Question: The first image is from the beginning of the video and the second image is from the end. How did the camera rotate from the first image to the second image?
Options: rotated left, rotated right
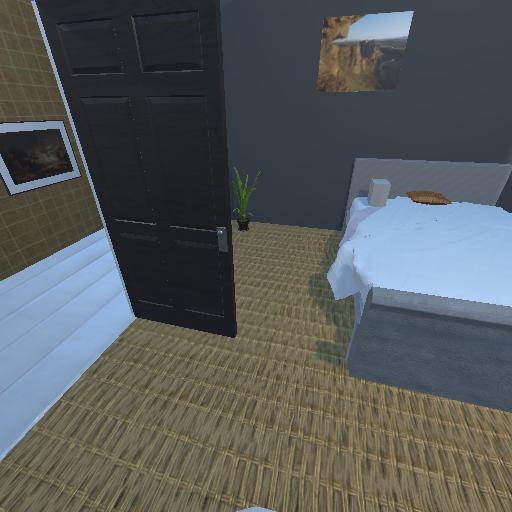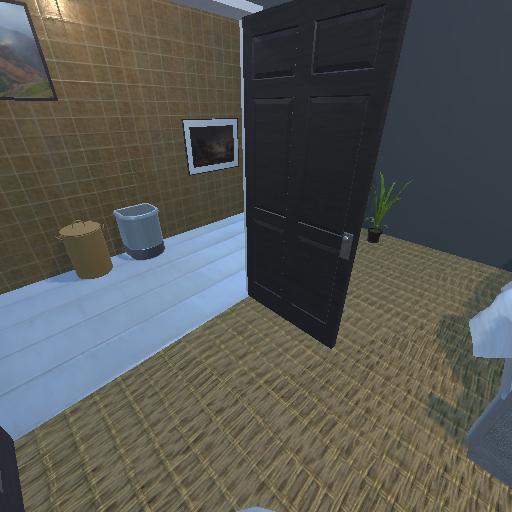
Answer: rotated left